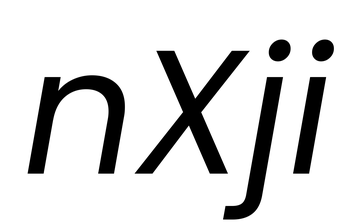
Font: Poppins-Italic